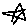
Label: star